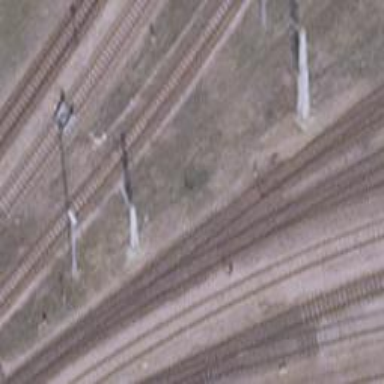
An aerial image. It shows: Railway switch.